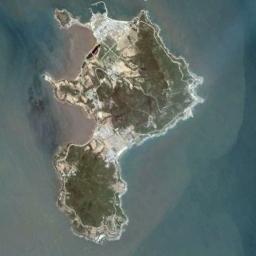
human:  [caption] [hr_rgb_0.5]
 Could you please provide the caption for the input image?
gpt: The irregularly shaped island is surrounded by blue sea water with mountains with green vegetation on the island .

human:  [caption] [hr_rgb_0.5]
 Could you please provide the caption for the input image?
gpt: The two connected islands have dense vegetation and the waters around the islands is light blue .

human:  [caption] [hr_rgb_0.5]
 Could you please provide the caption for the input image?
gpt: There are many trees on the island .

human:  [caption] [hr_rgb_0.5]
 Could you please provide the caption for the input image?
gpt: The water around the island is dark blue .

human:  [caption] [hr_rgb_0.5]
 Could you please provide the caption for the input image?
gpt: There are some buildings and green land on the island .